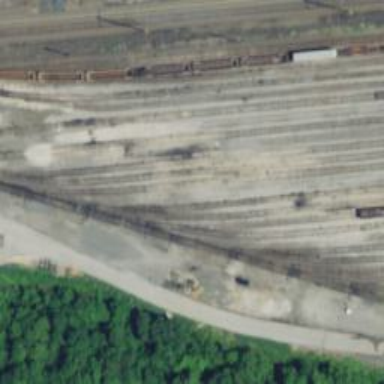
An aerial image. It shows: Railway yard.